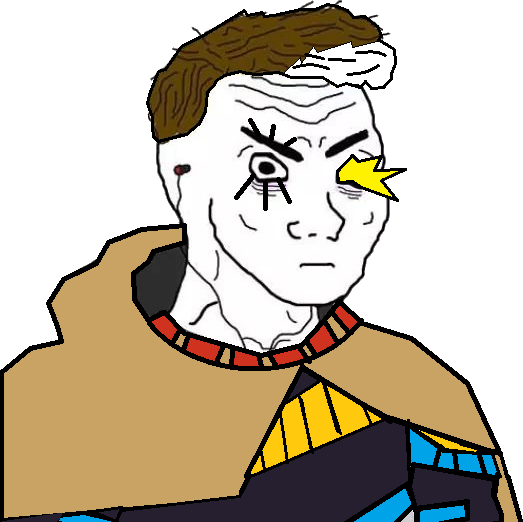
Label: 5_Doomer